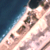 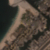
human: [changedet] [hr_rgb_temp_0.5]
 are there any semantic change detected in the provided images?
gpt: The coast has been extended.